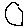
Label: circle